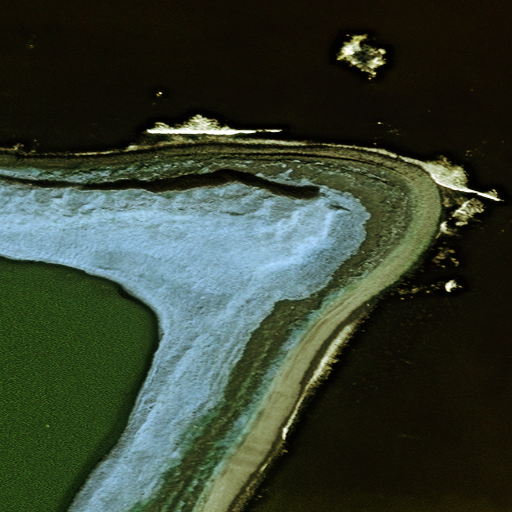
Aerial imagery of cape in Alaska named Saamkax containing only unknown